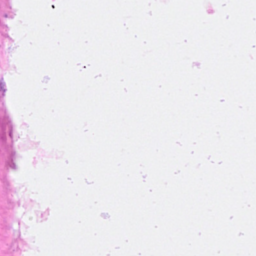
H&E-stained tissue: Breast